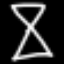
Label: hourglass